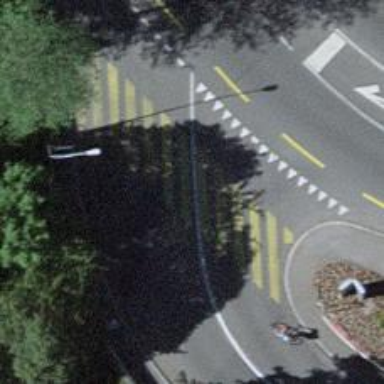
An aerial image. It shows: Uncontrolled zebra crossing with zebra markings.